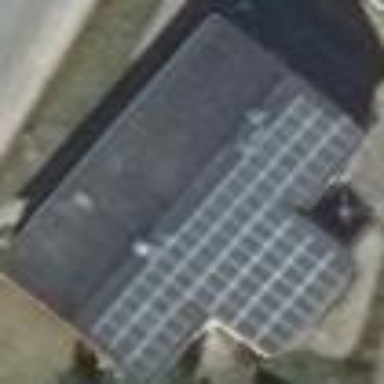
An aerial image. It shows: Solar photovoltaic panel generating electricity. It is small installation located on building.